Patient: sex M, age 51
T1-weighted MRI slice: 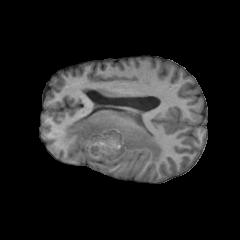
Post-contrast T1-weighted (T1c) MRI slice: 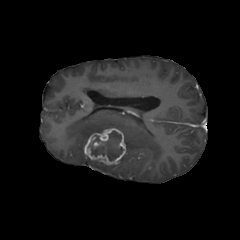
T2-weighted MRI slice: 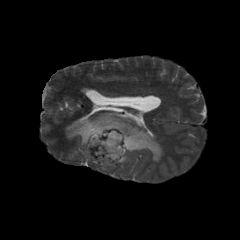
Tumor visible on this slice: yes
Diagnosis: Glioblastoma, IDH-wildtype
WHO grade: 4